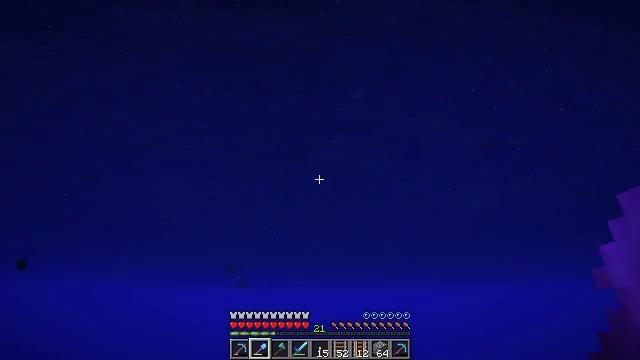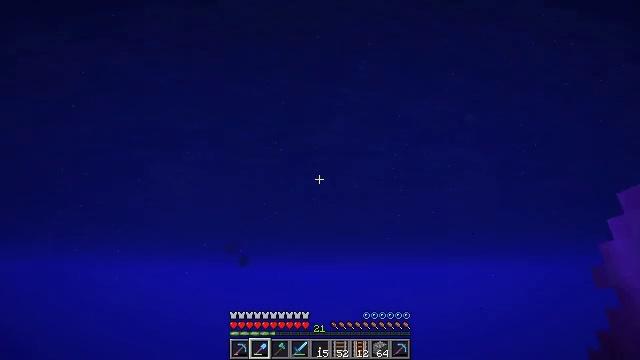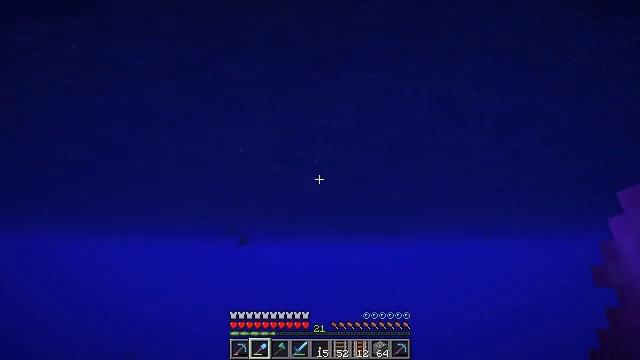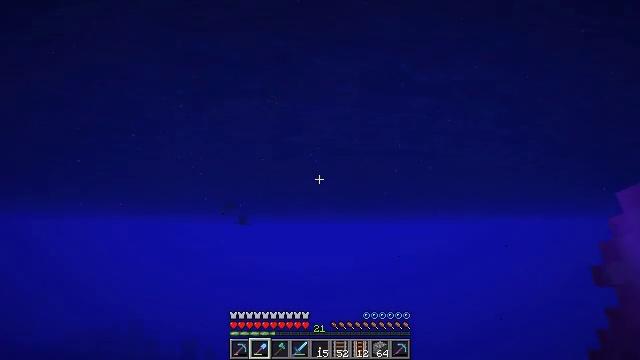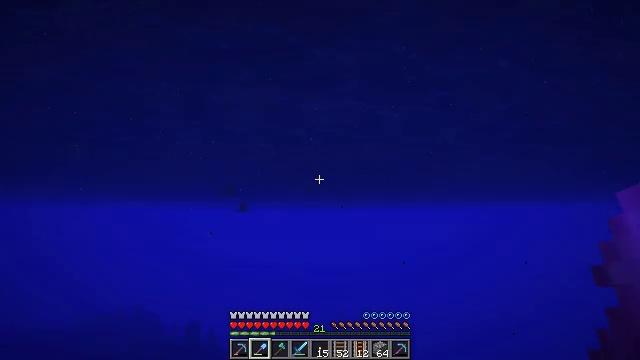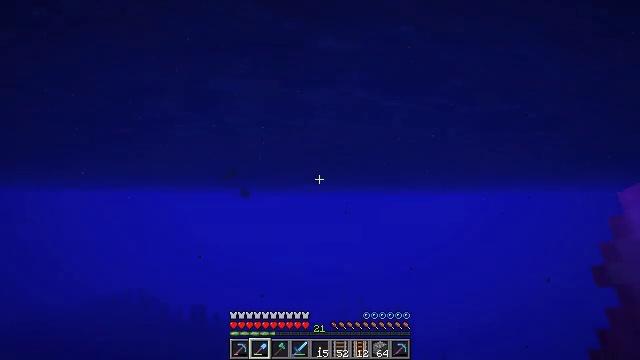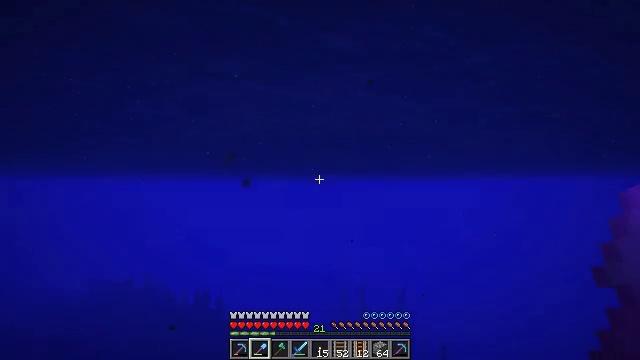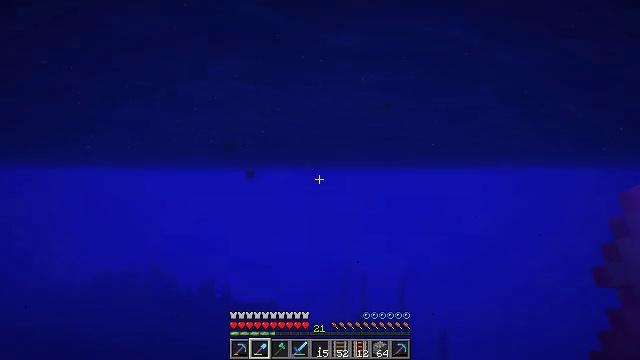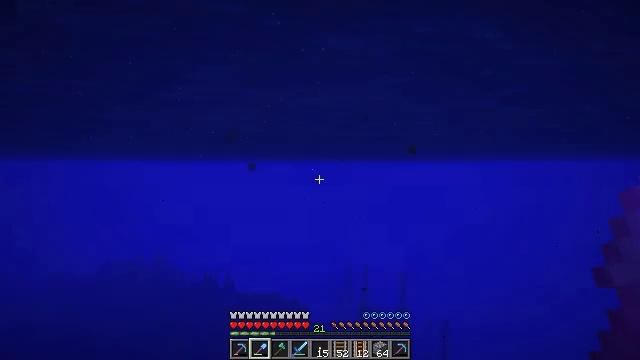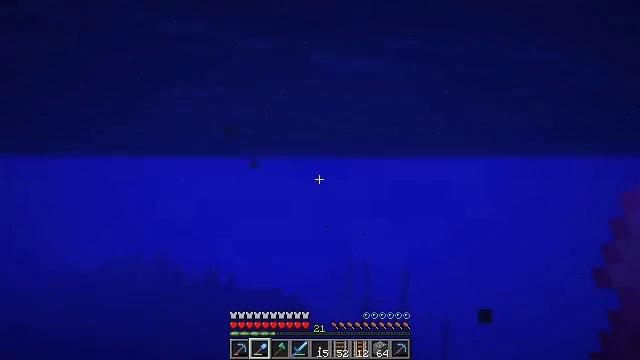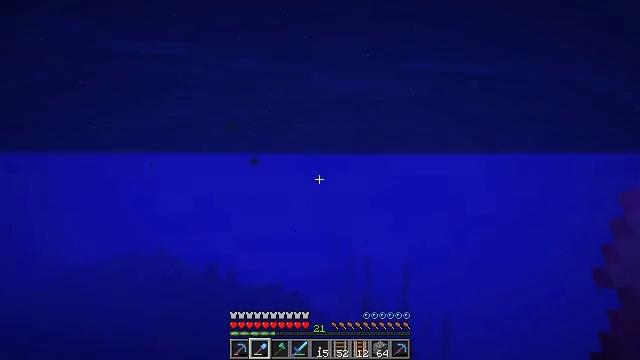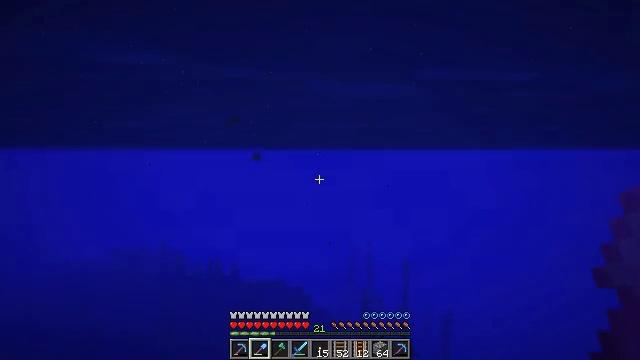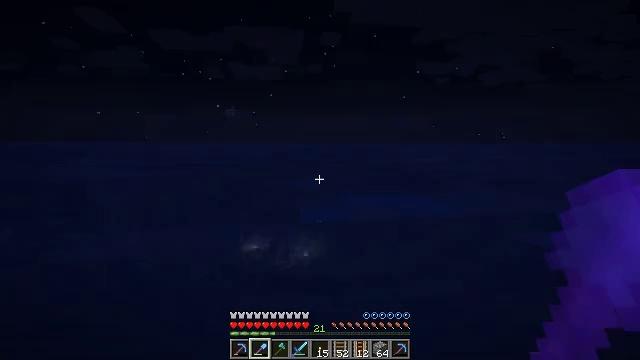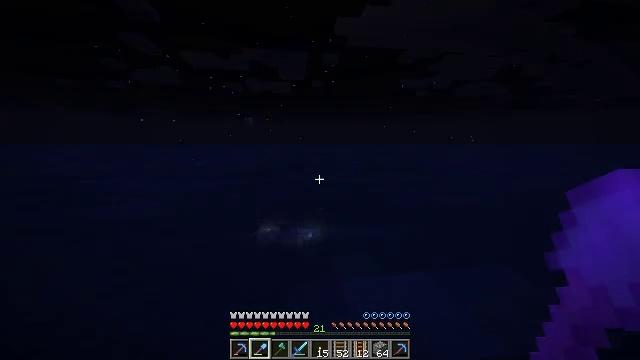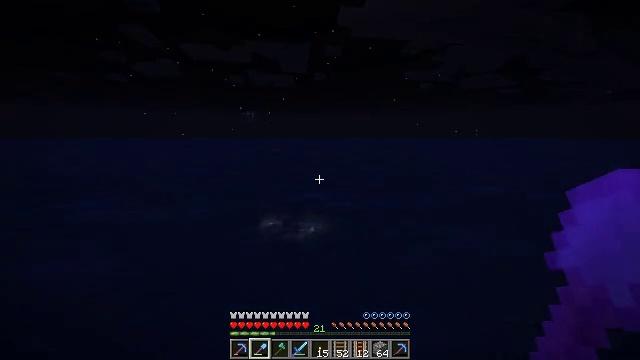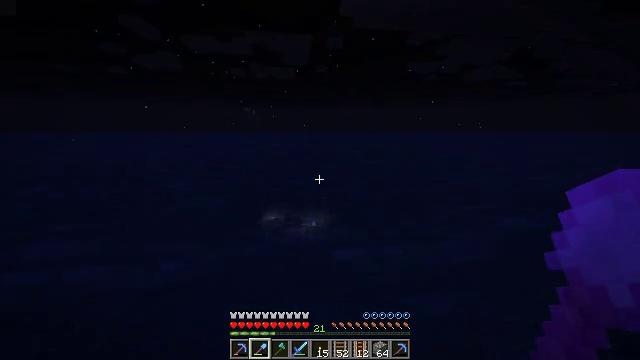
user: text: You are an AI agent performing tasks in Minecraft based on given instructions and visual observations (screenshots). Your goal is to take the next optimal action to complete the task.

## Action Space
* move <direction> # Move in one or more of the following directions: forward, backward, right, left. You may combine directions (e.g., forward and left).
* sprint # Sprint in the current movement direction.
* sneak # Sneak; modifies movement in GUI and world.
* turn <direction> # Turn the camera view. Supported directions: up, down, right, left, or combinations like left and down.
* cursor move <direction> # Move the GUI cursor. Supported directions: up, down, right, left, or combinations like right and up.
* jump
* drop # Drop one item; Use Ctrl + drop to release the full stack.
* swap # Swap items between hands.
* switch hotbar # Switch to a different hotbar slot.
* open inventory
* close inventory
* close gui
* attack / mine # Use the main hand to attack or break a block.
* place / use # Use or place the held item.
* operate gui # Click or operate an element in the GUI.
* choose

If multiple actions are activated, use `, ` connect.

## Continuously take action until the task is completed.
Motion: motion action
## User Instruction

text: Gather the sea lantern with a pickaxe.
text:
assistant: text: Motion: move forward, sprint, turn down, jump
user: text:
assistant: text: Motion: move forward, sprint, turn down, jump
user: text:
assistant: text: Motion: move forward, sprint, turn down, jump
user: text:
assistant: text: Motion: move forward, sprint, turn down, jump
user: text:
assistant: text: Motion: move forward, sprint, turn down, jump
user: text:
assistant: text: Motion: move forward, sprint, turn down, jump
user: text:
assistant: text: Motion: move forward, sprint, turn down, jump
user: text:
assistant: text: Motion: move forward, sprint, turn down, jump
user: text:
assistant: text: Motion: move forward, sprint, turn down, jump
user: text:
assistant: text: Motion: move forward, sprint, turn down, jump
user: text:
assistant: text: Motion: move forward, sprint, turn down, jump
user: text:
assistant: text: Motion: move forward, sprint, turn down, jump
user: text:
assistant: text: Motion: move forward, sprint, turn down, jump
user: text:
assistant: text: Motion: move forward, sprint, turn down, jump
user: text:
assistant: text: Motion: move forward, sprint, turn down, jump
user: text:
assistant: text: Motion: move forward, sprint, turn down, jump
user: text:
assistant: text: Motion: move forward, sprint, turn down, jump
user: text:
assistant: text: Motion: move forward, sprint, turn down, jump
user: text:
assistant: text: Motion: move forward, sprint, jump
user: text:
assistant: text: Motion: move forward, sprint, jump
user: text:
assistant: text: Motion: move forward, sprint, jump
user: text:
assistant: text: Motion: move forward, sprint, jump
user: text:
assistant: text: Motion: move forward, sprint, jump
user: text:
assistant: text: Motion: move forward, sprint, jump
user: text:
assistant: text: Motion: move forward, sprint, jump
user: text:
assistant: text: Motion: move forward, sprint, jump
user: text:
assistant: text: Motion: move forward, sprint, jump
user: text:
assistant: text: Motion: move forward, sprint
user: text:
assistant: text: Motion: move forward, sprint
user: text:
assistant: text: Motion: move forward, sprint